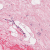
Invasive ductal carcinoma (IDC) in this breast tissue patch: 0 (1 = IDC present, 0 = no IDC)